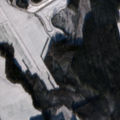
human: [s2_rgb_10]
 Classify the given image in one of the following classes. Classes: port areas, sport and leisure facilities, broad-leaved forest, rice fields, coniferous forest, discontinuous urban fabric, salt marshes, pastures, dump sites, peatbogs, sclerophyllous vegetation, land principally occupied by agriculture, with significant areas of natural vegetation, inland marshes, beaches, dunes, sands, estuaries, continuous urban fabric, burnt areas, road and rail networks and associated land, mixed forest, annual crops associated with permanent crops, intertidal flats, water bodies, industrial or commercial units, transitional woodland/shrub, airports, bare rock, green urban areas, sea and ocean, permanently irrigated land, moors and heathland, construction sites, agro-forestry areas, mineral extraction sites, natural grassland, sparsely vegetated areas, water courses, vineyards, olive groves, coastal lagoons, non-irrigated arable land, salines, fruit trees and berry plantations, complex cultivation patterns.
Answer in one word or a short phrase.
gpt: airports, non-irrigated arable land, land principally occupied by agriculture, with significant areas of natural vegetation, coniferous forest, mixed forest, transitional woodland/shrub